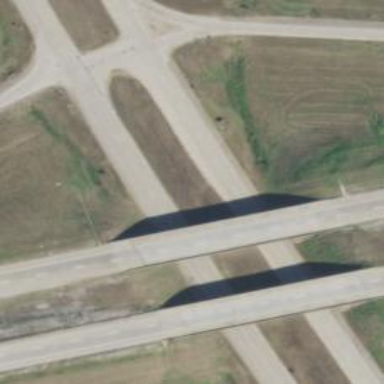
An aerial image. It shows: Primary highway that is also expressway.